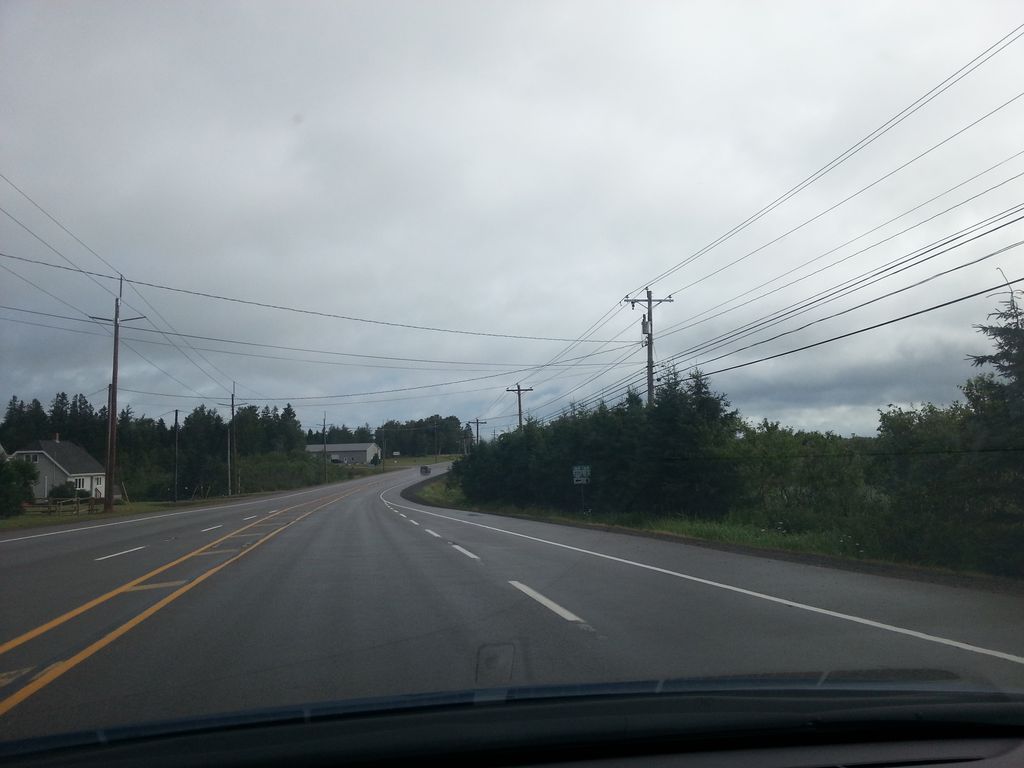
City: charlottetown